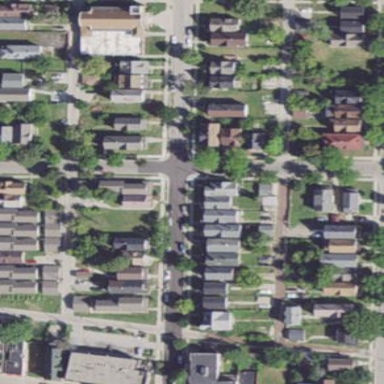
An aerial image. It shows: Sidewalk.